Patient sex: M
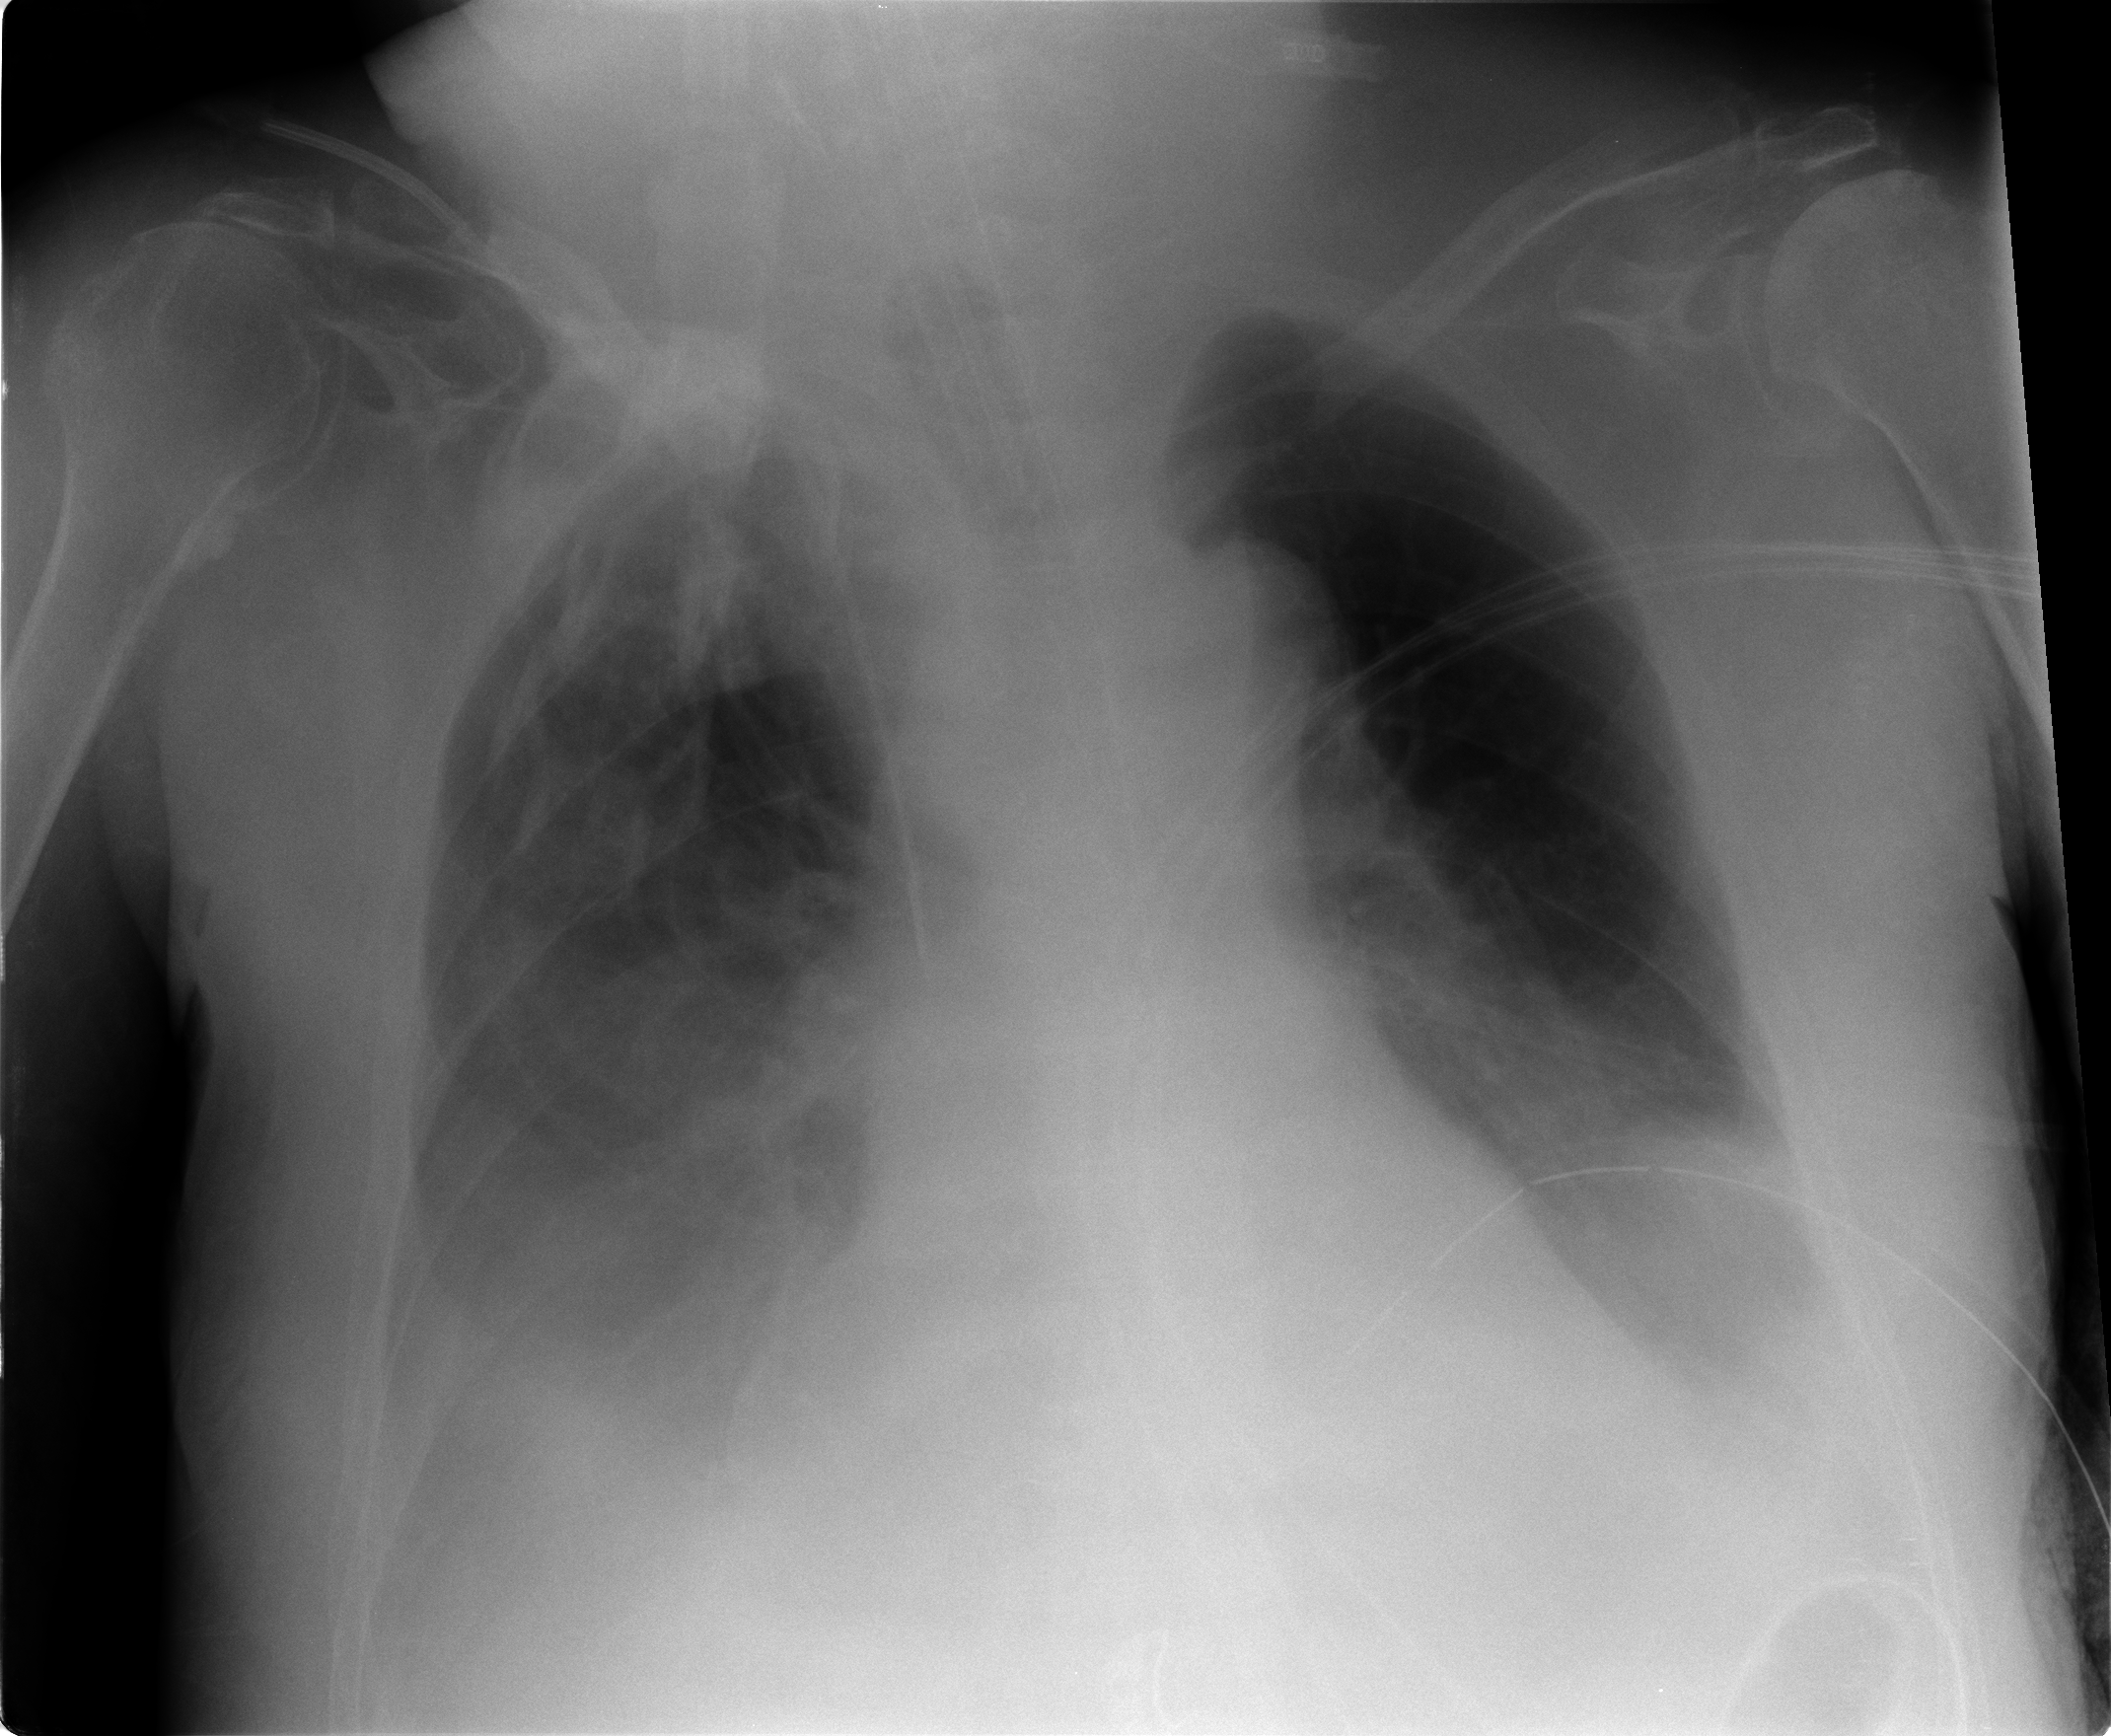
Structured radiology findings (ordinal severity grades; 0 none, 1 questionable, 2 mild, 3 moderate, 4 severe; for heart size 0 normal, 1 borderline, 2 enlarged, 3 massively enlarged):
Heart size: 1
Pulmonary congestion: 0
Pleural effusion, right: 3
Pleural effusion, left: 2
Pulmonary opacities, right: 0
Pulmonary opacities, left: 0
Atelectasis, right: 3
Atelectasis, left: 2